Question: I have layout java content map,I've already added new items in the right side of the action bar,the item show loading while map loading when oncreate..

i want to change menuitem to icon when map finish loaded..
here my code to make items loading.
'''
public boolean onCreateOptionsMenu(Menu menu) {
boolean isLight = SampleList.THEME == R.style.Theme_Sherlock_Light;
menu.add("Icon").setActionView(R.layout.loading_lingkaran_kecil)
.setShowAsAction(MenuItem.SHOW_AS_ACTION_IF_ROOM);
return true;
}
@Override
protected void onCreate(Bundle savedInstanceState) {
super.onCreate(savedInstanceState);
setContentView(R.layout.mapv2_main_activity);
googleMap = ((SupportMapFragment) getSupportFragmentManager().findFragmentById(R.id.map)).getMap();
googleMap.setOnMapLoadedCallback(new GoogleMap.OnMapLoadedCallback() {
public void onMapLoaded() {
Toast.makeText(getApplicationContext(), "map has loaded", Toast.LENGTH_SHORT).show();
//here to make items stop show loading and change icon,but nothing happend with this code
getSupportActionBar().getTabAt(0).setIcon(R.drawable.ico_member);
}
});
}
'''
Thanks in advance
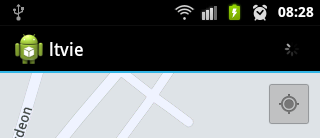
Answer: You need to have a boolean flag to check if it is done loading or not and call 'invalidateOptionsMenu' to refresh your 'onCreateOptionsMenu' while removing the and replacing it with new Icon in the 'OptionMenu'.
'''
boolean doneLoading = false; //a global instance of the flag
@Override
public boolean onCreateOptionsMenu(Menu menu) {
if(!doneLoading)
menu.add("Icon").setActionView(R.layout.loading_lingkaran_kecil).setShowAsAction(MenuItem.SHOW_AS_ACTION_IF_ROOM);
else
{
menu.removeItem(R.layout.loading_lingkaran_kecil); //will remove the old icon after the loading is done
menu.add("Icon").setActionView(R.layout.you_new_layout_after_loading).setShowAsAction(MenuItem.SHOW_AS_ACTION_IF_ROOM);
}
return true;
}
'''
And in your 'onMapLoadedCallback' you need to refresh the menu items in the actionbar setting the flag to true.
'''
googleMap = ((SupportMapFragment) getSupportFragmentManager().findFragmentById(R.id.map)).getMap();
googleMap.setOnMapLoadedCallback(new GoogleMap.OnMapLoadedCallback() {
public void onMapLoaded() {
Toast.makeText(getApplicationContext(), "map has loaded", Toast.LENGTH_SHORT).show();
doneLoading = true; //set to true means it is done loading
invalidateOptionsMenu(); //refresh the optionsmenu
}
});
'''